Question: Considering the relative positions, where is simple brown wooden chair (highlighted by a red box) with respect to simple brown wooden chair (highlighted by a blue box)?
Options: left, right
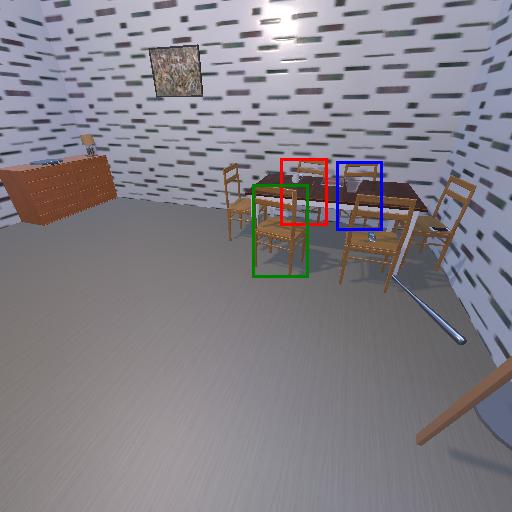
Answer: left